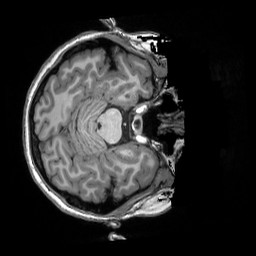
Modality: T1w
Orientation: axial
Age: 18
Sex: female
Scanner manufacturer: siemens
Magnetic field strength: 3 T
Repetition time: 2.5 s
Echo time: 0.00343 s